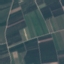
Land use / land cover: PermanentCrop